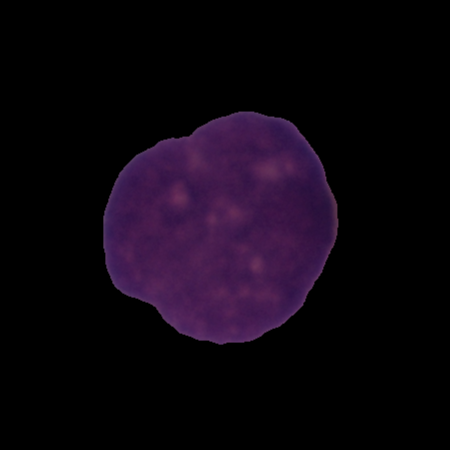
Label: cancer